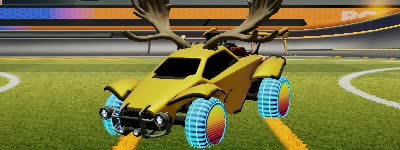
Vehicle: octane